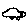
Label: car